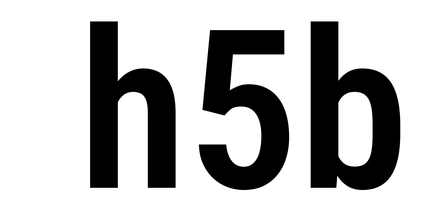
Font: Roboto_Condensed_SemiBold